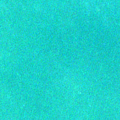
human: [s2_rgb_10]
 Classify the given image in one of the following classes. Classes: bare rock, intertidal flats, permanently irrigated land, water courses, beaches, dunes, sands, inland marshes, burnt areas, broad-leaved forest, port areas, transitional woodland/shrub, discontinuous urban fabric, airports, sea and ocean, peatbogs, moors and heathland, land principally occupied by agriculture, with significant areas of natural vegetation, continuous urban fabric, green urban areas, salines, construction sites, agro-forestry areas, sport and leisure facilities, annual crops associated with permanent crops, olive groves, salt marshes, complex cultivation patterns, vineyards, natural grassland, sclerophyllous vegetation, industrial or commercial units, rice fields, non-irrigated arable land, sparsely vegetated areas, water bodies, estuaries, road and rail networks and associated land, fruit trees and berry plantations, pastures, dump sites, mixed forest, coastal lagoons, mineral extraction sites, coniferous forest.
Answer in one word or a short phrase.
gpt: sea and ocean